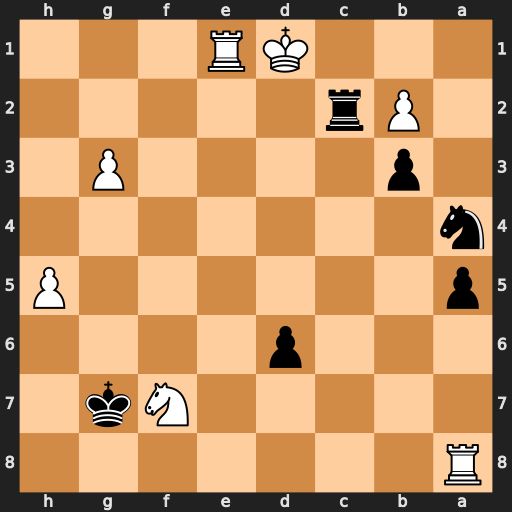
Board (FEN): R7/5Nk1/3p4/p6P/n7/1p4P1/1Pr5/3KR3
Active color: b
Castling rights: -
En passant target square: -
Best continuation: Nxb2#